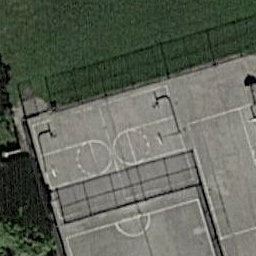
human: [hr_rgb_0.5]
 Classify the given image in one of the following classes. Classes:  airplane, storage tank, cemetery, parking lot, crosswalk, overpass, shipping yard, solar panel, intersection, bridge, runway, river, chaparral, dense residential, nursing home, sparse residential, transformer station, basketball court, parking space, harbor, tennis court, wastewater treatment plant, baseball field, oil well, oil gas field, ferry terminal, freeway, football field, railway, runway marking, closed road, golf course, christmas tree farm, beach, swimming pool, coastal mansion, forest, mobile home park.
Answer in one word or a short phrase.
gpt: basketball court